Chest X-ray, PA view. Patient: 45 years old, sex M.
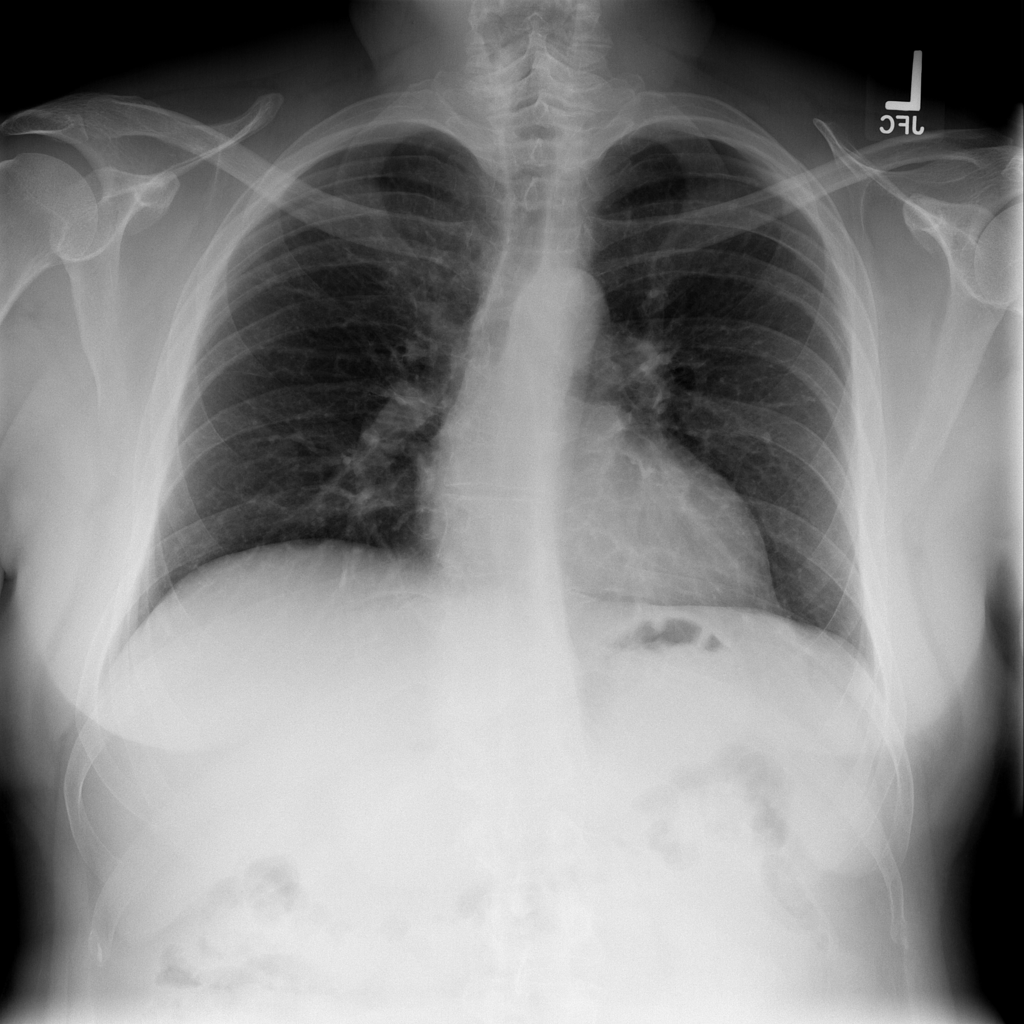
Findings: No Finding